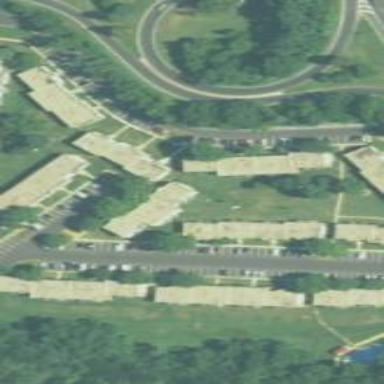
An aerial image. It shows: Residential area with apartments.